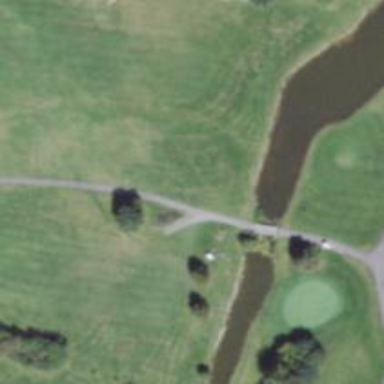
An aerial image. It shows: Path for both roads and golfers.